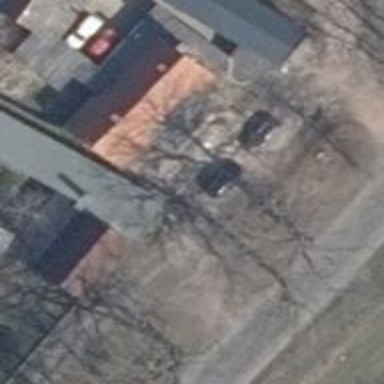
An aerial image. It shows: Residential building.